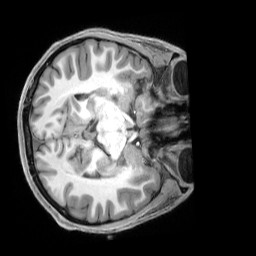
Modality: T1w
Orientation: axial
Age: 25
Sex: male
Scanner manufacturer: siemens
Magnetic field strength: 3 T
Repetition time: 2.3 s
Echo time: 0.00229 s